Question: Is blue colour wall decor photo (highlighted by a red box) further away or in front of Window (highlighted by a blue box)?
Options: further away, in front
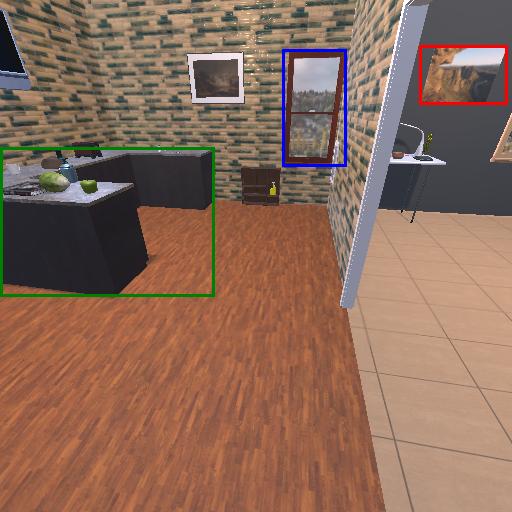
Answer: further away